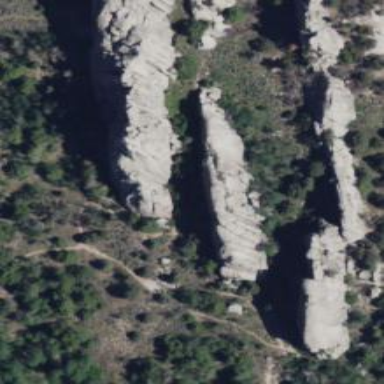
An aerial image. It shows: Natural cliff.